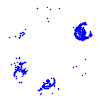
Particle: proton